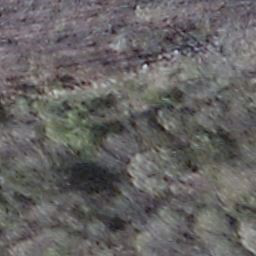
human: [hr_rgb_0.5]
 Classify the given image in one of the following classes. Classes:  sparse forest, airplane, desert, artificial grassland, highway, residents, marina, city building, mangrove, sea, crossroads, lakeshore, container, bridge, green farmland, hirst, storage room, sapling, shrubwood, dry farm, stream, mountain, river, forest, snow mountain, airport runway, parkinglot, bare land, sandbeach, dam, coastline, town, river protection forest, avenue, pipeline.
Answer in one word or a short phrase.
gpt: shrubwood